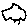
Label: cloud